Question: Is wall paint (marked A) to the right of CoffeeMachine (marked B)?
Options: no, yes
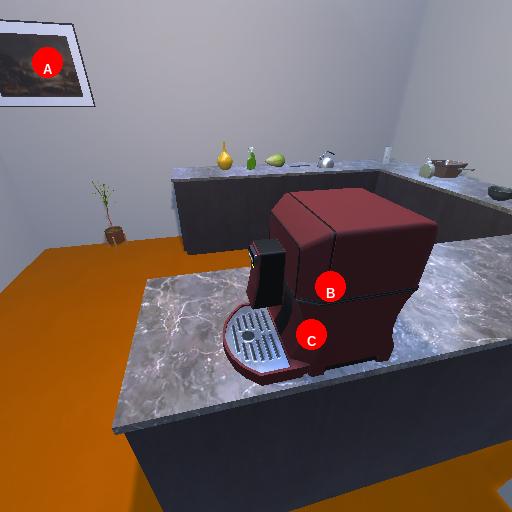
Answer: no